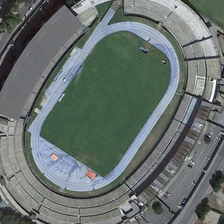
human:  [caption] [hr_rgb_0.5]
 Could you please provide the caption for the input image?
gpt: several green trees are around a stadium shaped like a ring runway .

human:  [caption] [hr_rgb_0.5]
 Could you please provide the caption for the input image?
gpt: several green trees are around a stadium shaped like a ring runway .

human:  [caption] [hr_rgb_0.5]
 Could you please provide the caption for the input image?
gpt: several green trees are around a stadium shaped like a ring runway .

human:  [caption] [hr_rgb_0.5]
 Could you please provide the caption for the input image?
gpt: several green trees are around a stadium shaped like a ring runway .

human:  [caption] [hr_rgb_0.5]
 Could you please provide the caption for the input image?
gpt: several green trees are around a stadium shaped like a ring runway .